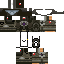
A male skeleton skin with dark skin, wearing brown helmet dressed in a black armor chest and black pants, featuring a closed mouth.